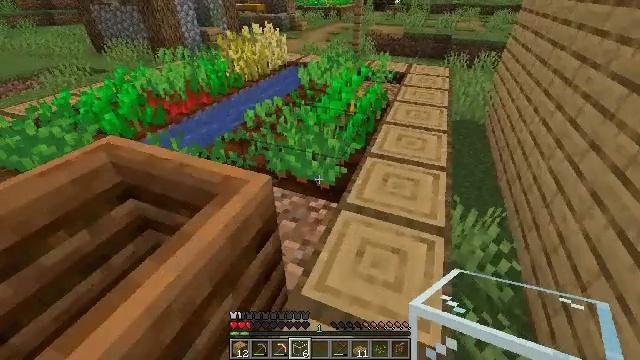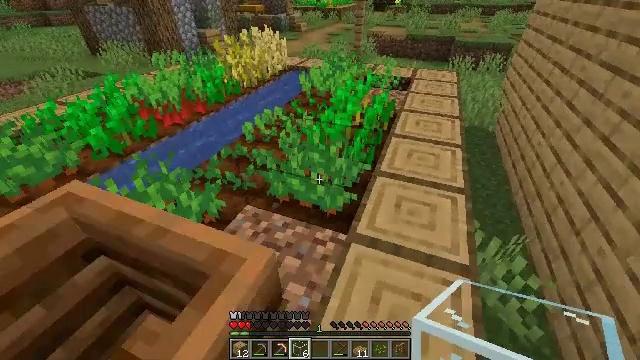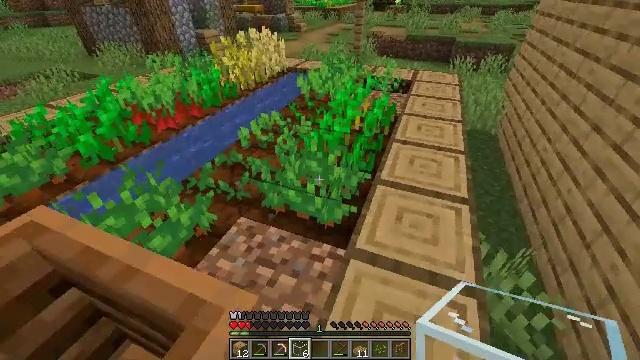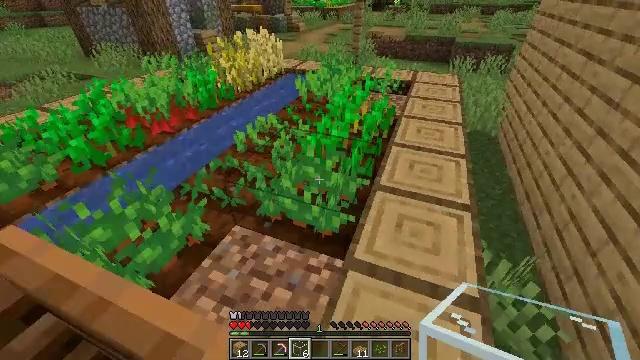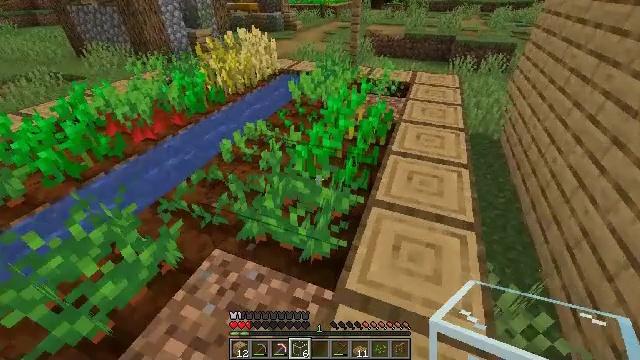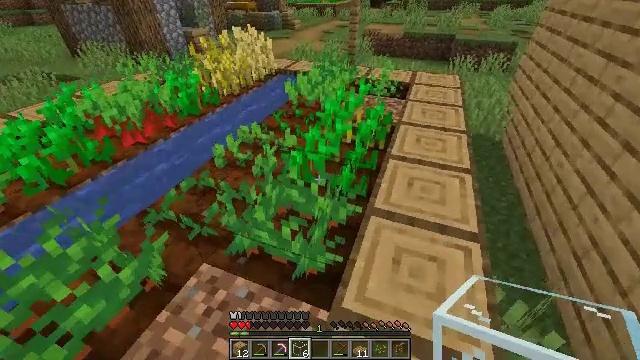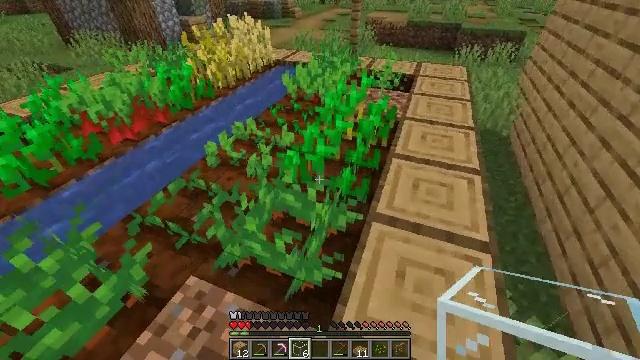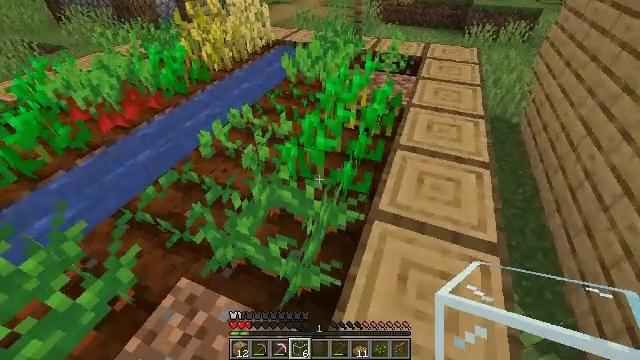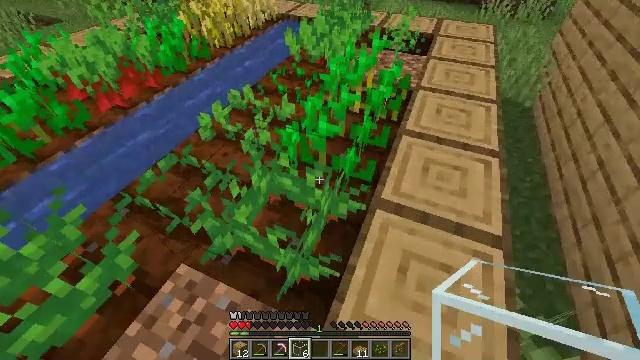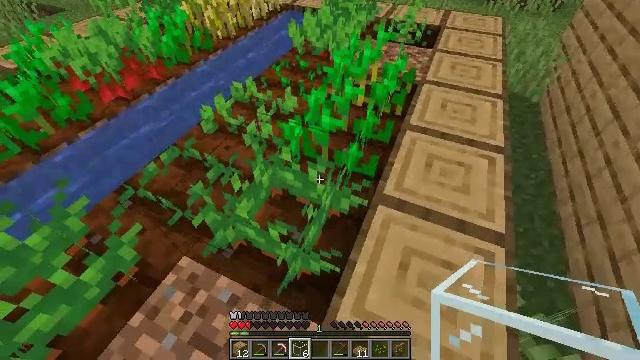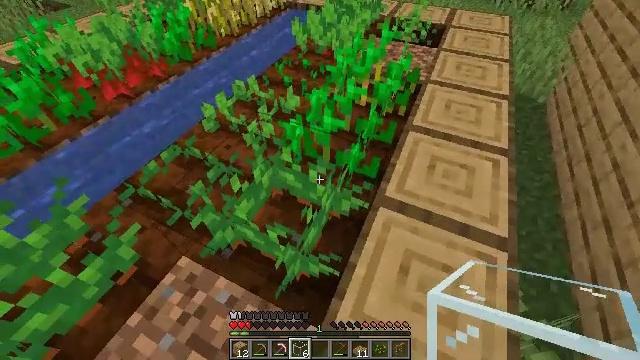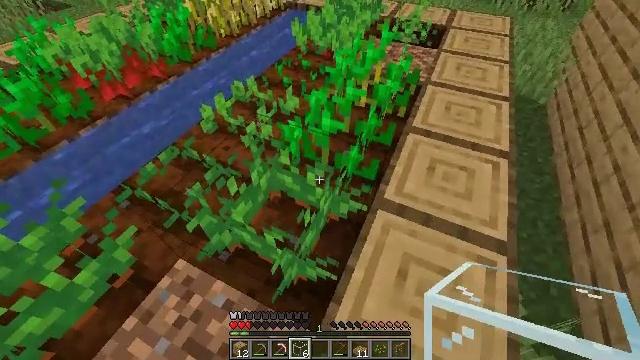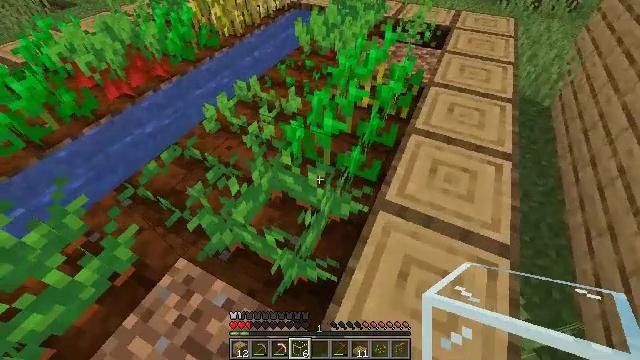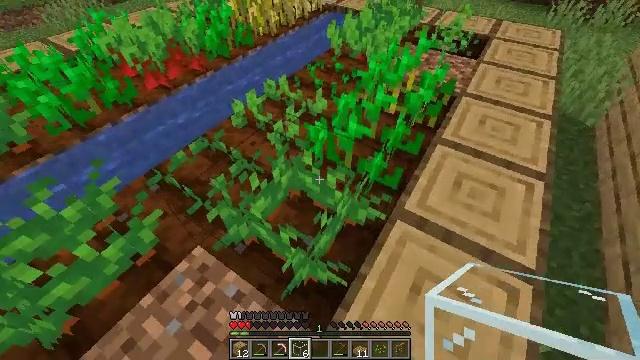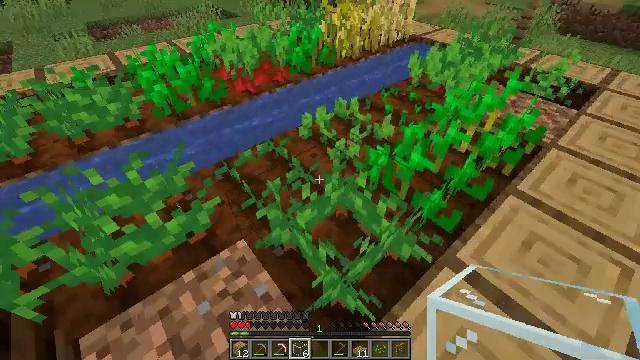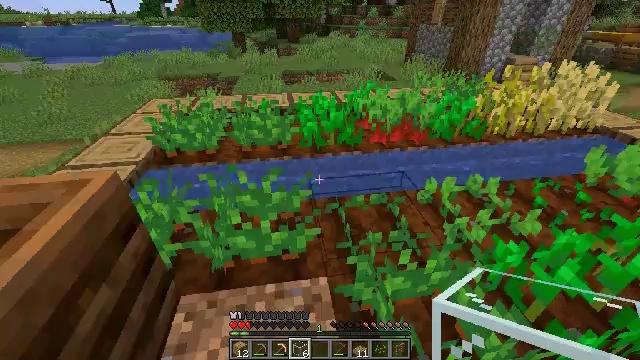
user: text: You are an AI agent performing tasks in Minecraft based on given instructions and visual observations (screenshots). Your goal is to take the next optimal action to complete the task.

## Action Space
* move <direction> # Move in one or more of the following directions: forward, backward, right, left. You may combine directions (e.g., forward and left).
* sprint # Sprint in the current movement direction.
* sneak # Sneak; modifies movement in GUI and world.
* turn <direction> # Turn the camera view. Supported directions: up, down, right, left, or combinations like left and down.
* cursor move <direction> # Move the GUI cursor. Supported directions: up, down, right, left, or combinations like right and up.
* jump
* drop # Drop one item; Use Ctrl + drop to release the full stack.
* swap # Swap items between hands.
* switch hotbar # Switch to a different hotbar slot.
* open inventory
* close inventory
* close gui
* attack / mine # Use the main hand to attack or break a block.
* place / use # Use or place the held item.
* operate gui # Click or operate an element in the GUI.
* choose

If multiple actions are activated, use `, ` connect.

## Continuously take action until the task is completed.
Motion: motion action
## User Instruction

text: Retrieve carrots by attacking the plant.
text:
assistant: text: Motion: move forward
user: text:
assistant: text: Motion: move forward
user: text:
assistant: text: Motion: move forward
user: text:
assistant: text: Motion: move forward
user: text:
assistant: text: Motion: move forward
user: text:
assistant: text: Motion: move forward, turn down
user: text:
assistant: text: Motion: turn down
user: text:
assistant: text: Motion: turn left and down
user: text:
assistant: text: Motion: turn down
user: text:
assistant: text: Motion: no_op
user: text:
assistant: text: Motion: no_op
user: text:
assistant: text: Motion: no_op
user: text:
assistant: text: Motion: turn left
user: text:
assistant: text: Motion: turn left and up
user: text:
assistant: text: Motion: turn left and up
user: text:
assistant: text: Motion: turn left and up
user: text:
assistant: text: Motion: no_op
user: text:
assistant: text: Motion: no_op
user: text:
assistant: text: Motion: no_op
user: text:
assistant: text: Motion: no_op
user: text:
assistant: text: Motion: turn right and down
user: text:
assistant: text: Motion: turn right and down
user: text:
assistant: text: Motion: move forward, turn down
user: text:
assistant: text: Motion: move forward, turn down
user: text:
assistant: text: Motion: move forward
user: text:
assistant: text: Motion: move forward
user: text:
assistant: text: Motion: move forward
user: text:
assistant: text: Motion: move forward
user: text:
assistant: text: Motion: move forward
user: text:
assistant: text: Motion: move forward